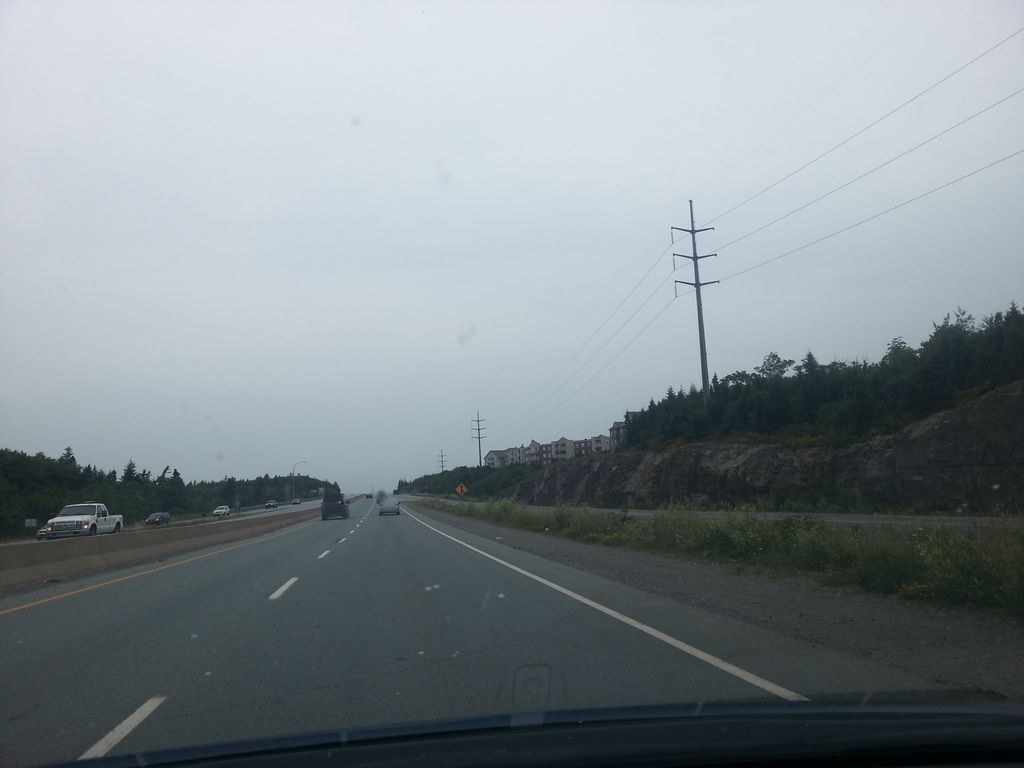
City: halifax